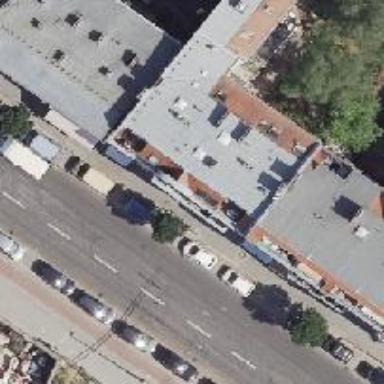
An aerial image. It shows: Bakery.